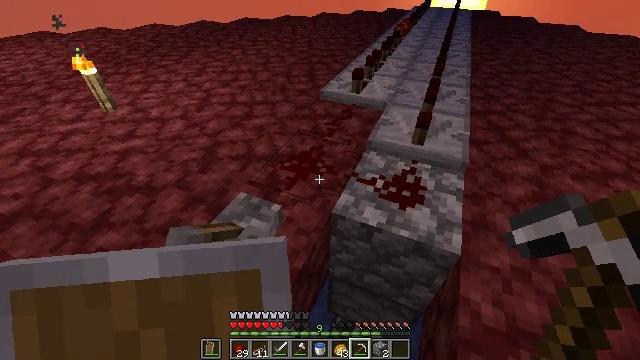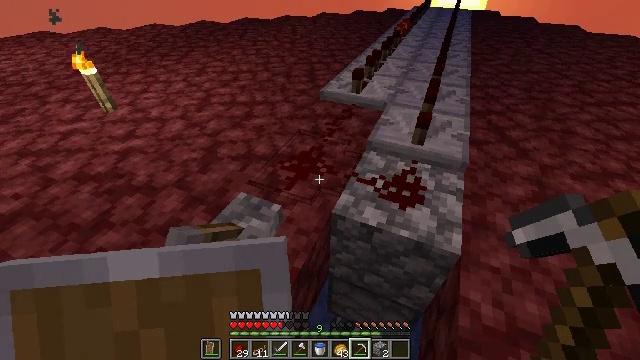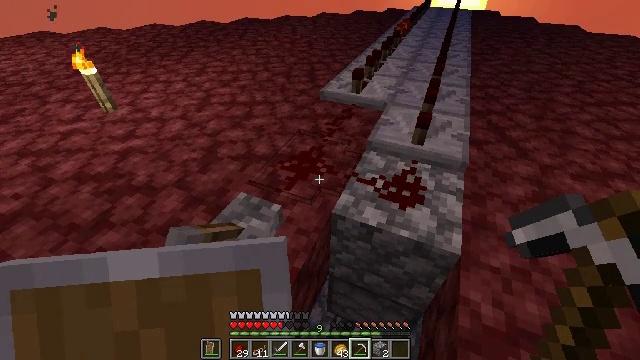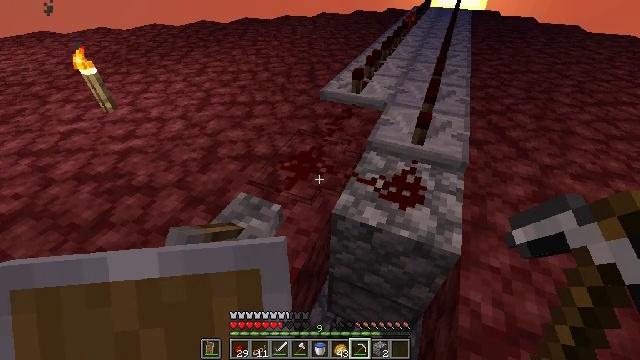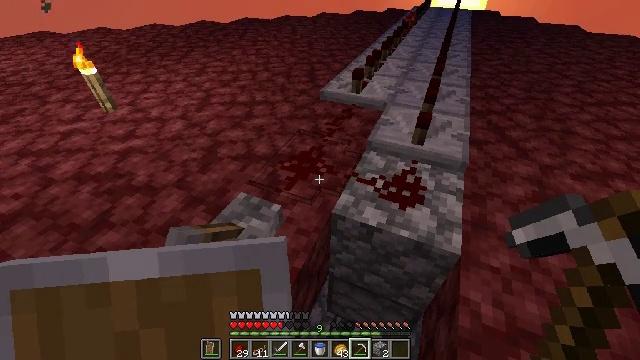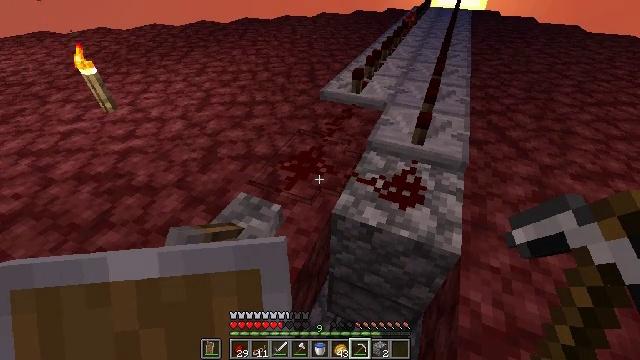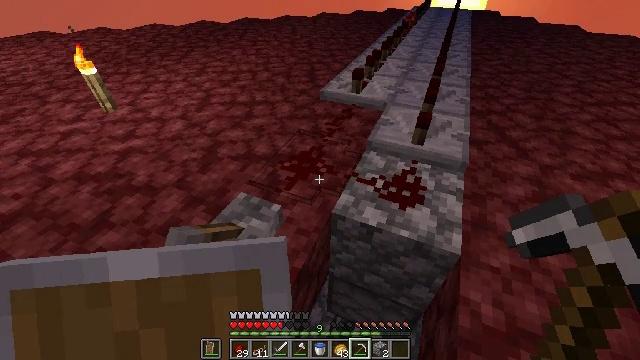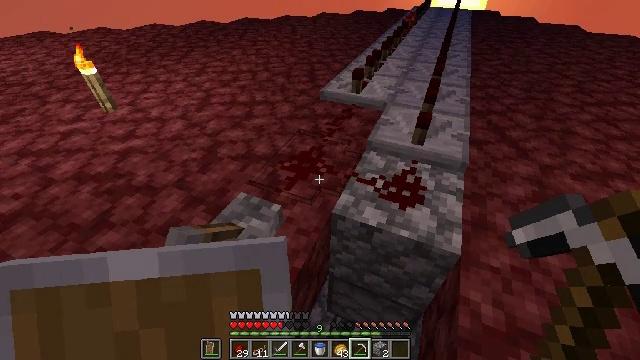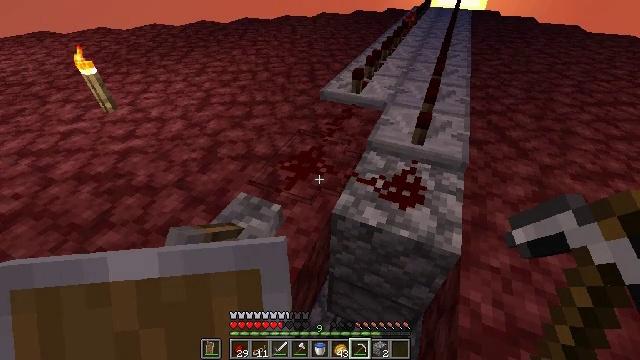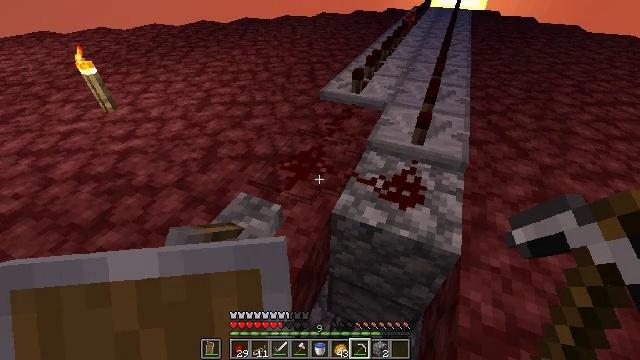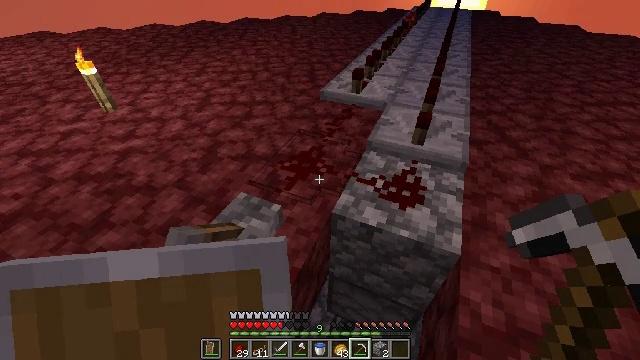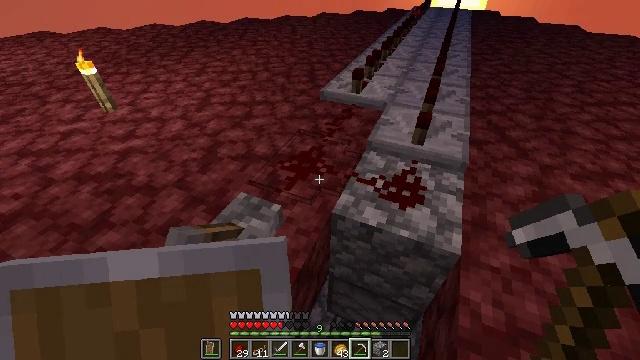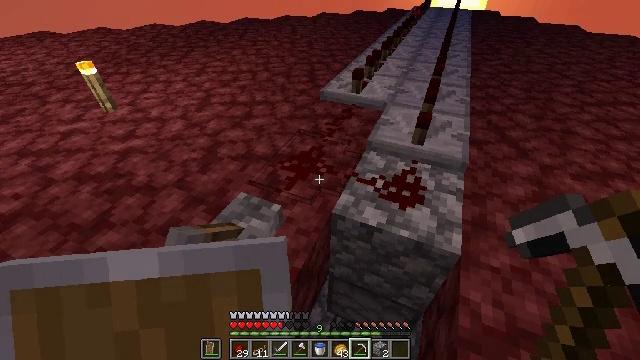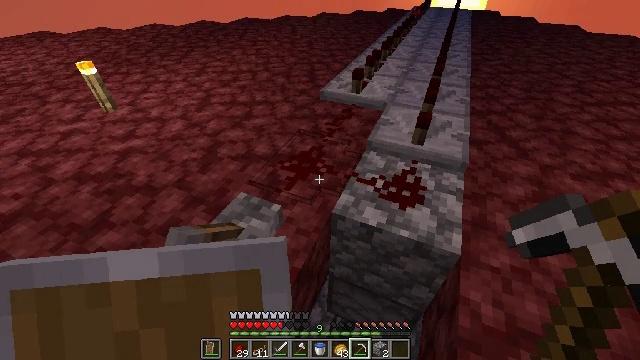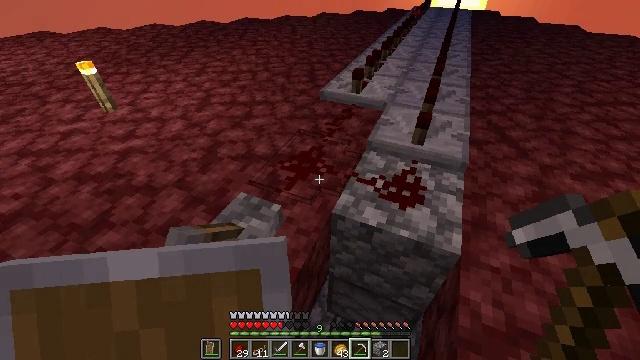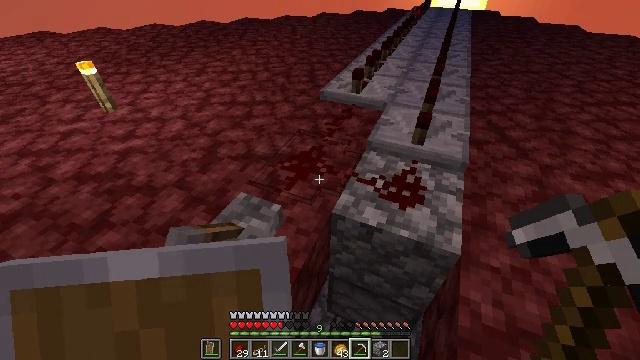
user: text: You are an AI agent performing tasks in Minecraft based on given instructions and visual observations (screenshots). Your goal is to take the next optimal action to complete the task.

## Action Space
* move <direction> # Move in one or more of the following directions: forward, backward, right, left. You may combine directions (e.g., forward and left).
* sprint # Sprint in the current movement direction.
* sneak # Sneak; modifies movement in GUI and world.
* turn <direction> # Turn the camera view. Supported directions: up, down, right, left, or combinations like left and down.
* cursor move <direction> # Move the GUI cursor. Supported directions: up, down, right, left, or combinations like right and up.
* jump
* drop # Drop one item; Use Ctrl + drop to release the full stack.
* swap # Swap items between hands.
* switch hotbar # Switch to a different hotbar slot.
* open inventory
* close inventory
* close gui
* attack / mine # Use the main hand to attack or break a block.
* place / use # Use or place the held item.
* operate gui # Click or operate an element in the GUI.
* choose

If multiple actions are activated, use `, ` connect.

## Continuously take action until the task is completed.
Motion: motion action
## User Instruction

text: Gather redstone wire from the ground.
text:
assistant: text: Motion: no_op
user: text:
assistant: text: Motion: no_op
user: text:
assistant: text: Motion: no_op
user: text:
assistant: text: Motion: no_op
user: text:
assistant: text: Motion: no_op
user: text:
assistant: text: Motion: no_op
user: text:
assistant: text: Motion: no_op
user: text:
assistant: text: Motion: no_op
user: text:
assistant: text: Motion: no_op
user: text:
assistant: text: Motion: no_op
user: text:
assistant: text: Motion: no_op
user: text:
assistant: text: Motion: no_op
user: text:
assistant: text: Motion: no_op
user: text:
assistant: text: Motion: no_op
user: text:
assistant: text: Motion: no_op
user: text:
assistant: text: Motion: no_op
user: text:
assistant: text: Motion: no_op
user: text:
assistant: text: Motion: no_op
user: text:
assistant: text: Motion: no_op
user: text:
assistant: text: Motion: no_op
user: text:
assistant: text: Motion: no_op
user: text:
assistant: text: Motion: no_op
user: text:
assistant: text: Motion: no_op
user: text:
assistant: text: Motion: no_op
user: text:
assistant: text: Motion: no_op
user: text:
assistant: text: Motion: no_op
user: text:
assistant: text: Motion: no_op
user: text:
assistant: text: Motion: no_op
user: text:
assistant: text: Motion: turn down
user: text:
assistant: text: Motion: move left